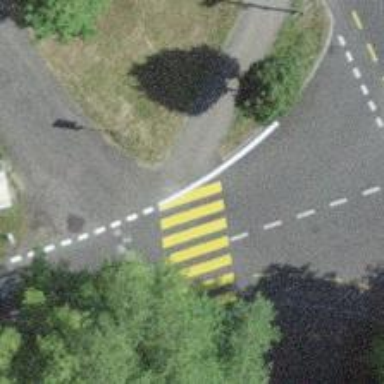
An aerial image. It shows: Uncontrolled zebra crossing on the road.